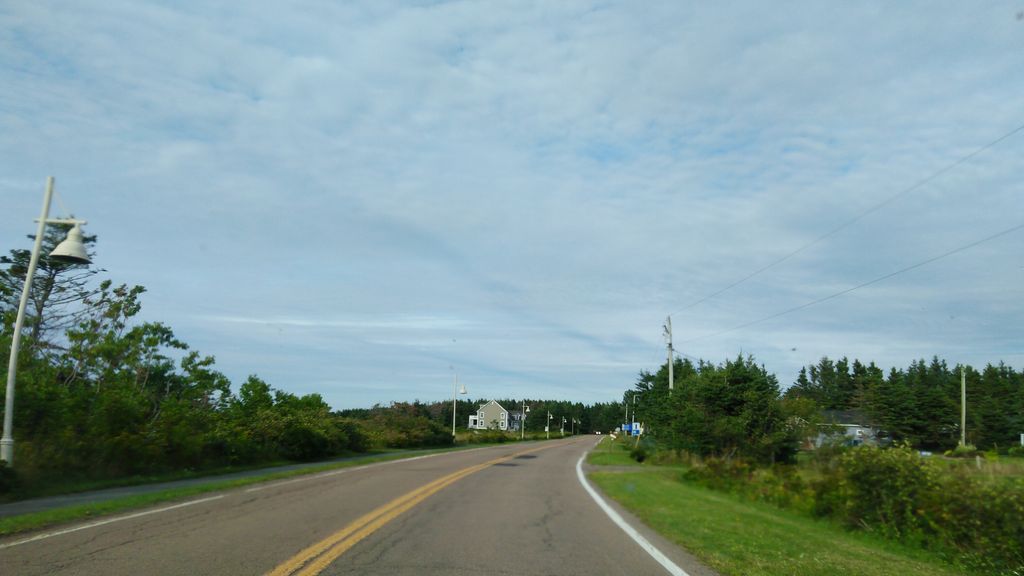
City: charlottetown